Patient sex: M
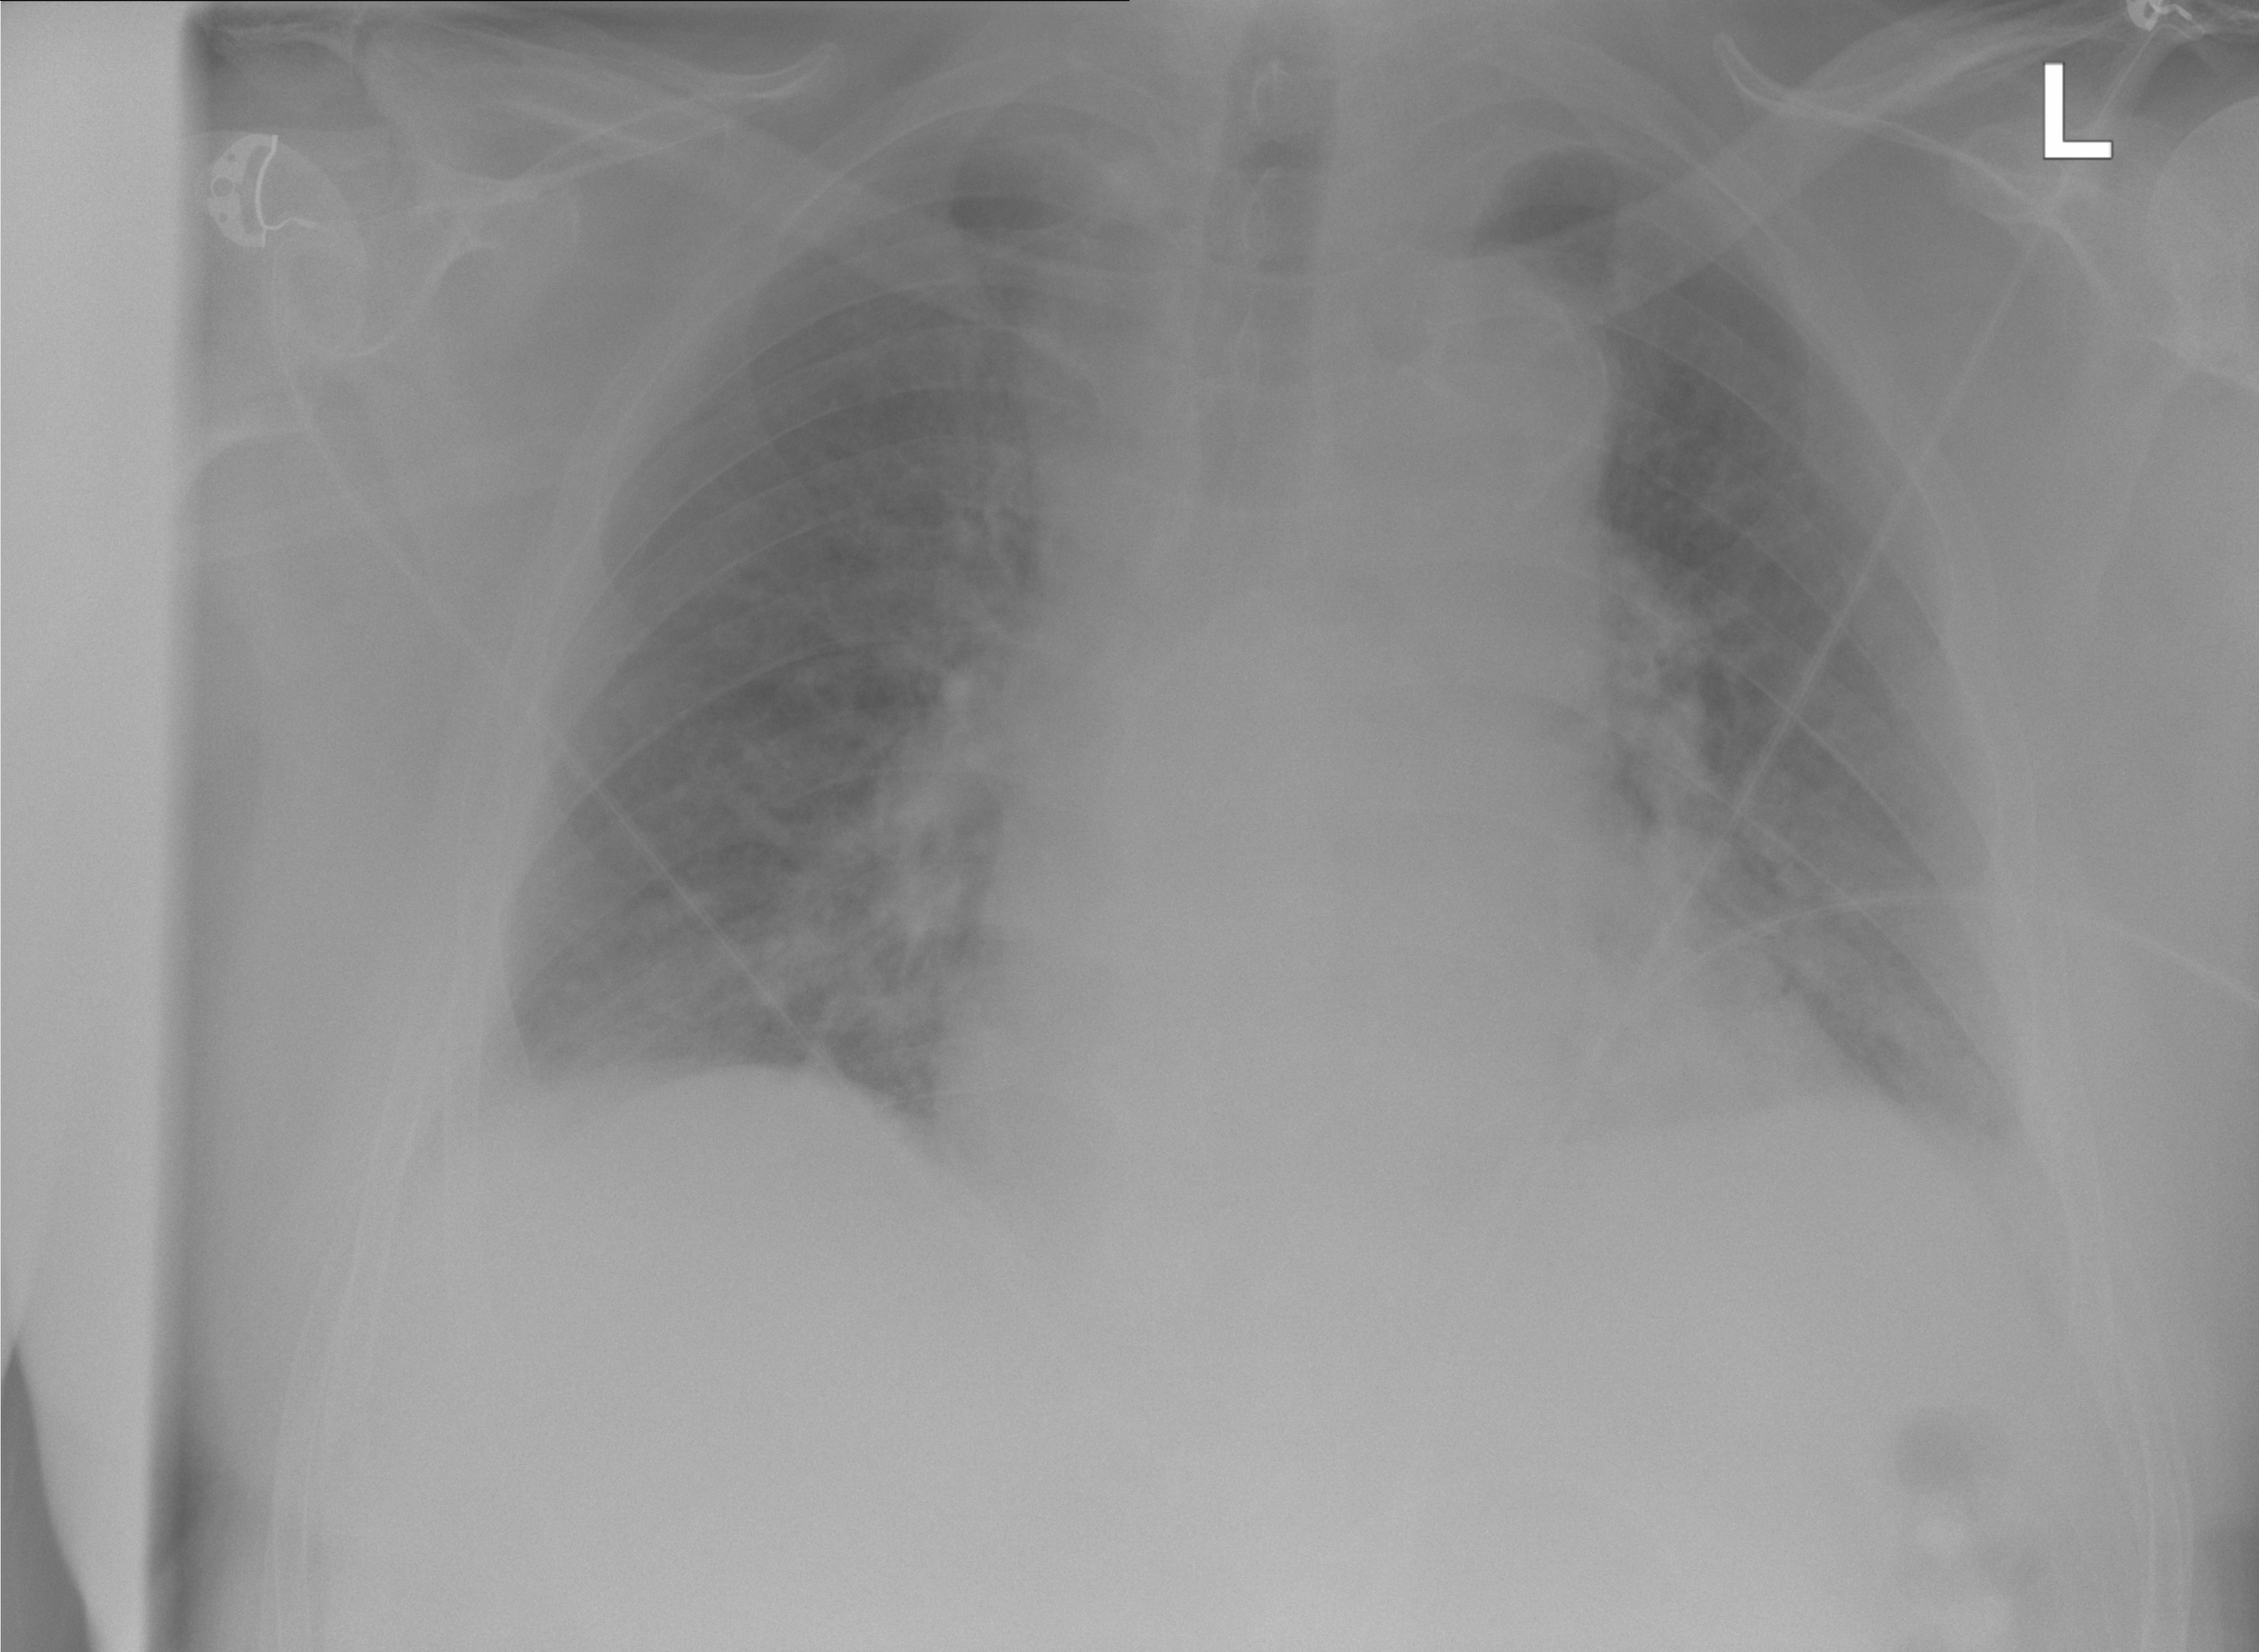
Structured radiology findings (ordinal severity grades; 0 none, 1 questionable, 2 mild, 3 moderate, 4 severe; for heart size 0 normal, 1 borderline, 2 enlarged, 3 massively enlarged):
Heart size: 2
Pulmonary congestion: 1
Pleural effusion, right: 0
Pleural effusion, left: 1
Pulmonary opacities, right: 0
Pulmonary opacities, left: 0
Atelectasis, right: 0
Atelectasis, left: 0